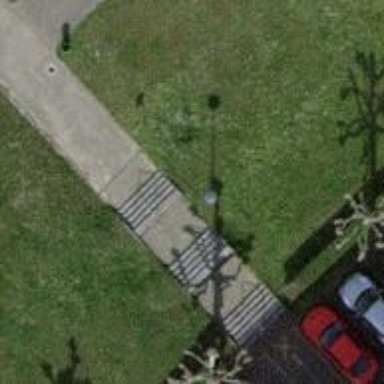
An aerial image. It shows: Asphalt steps along the road.